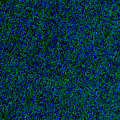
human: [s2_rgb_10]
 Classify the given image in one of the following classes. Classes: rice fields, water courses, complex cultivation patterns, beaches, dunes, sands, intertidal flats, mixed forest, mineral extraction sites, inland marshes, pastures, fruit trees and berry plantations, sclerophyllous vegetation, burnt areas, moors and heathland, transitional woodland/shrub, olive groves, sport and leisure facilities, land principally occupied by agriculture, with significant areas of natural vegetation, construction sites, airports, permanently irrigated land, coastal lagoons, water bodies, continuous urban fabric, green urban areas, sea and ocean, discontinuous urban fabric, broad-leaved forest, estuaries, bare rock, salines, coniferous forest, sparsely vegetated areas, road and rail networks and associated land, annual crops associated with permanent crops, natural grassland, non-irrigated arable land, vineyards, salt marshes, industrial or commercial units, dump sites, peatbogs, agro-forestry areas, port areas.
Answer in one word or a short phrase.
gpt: sea and ocean